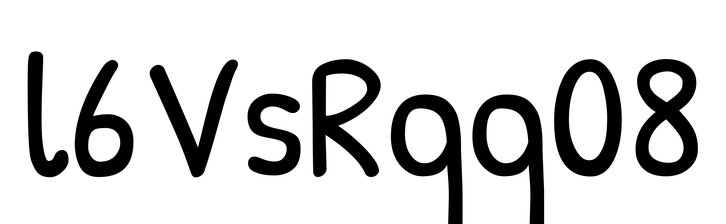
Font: PatrickHand-Regular